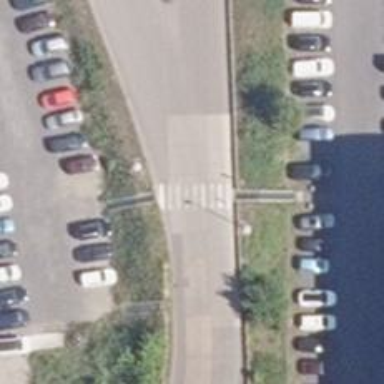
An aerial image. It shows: Zebra crossing on the road.